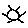
Label: sun